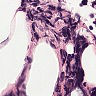
Metastatic tissue present: no